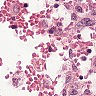
Metastatic tissue present: no